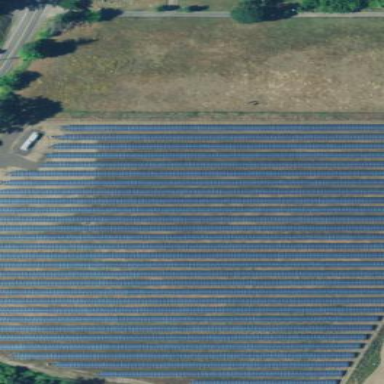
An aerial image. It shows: Solar power plant.